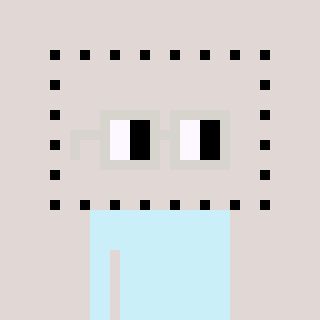
a pixel art character with square light gray glasses, a void-shaped head and a gunk-colored body on a warm background